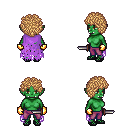
a pixel art fantasy rpg character, female body template, orc, green skin, maroon tattered cape, magenta pants, light blonde curly afro hairstyle, gold gloves, ghillies, dagger, four views (front, back, left, right), 2x2 character sprite sheet, small pixel art, hard edges, no anti-aliasing